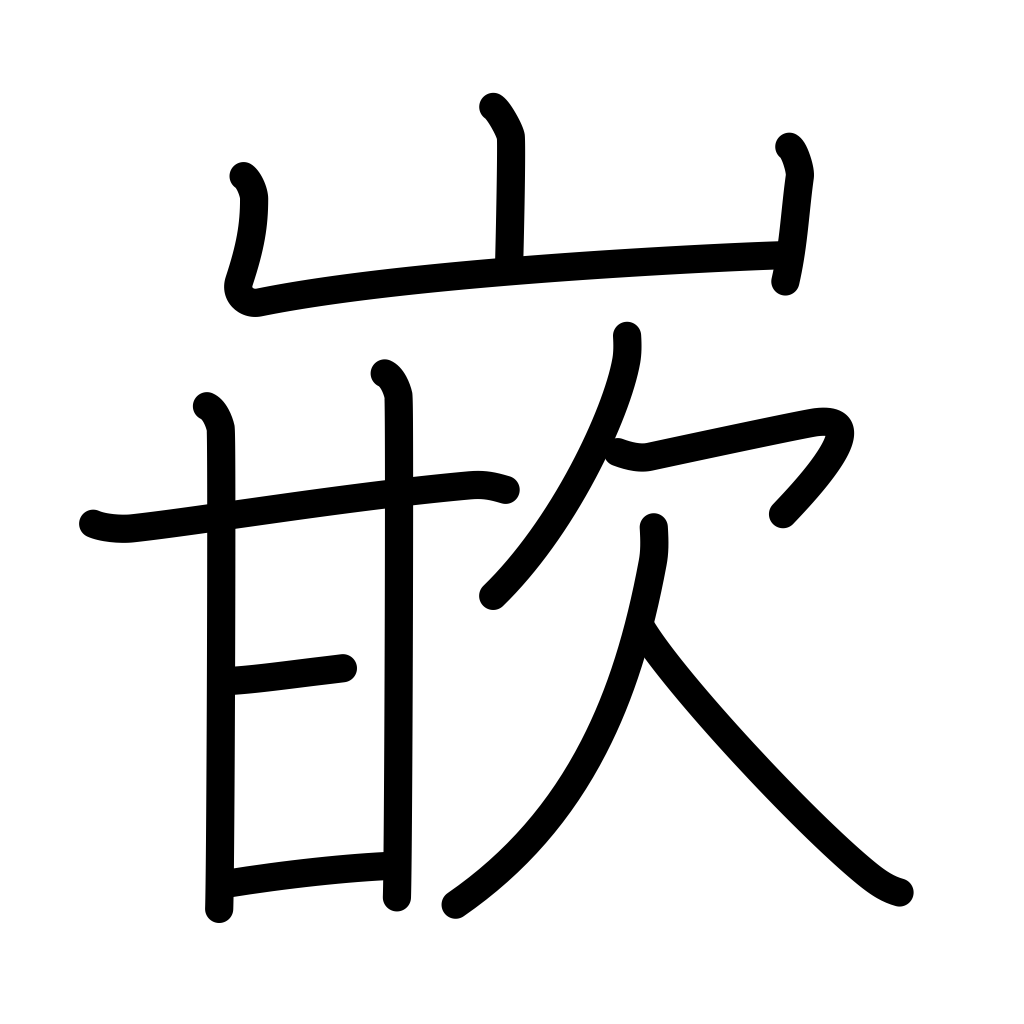
Meaning: go into, plunge, inlay